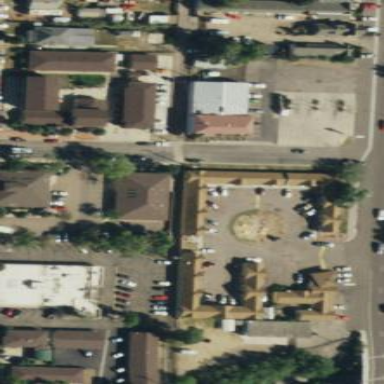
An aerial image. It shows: Motel building.